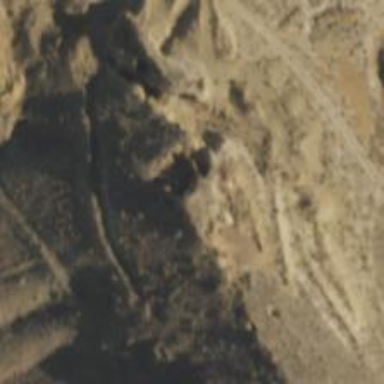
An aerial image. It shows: Quarry area.